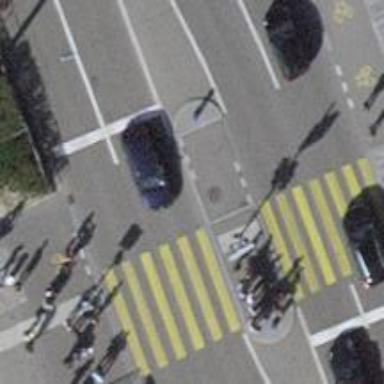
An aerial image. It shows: Cycleway with asphalt surface. There are traffic signals and crossing island along the way.